Question: I have two C source files. A comment to a function 'bar()'in file 'A' needs to refer to a function 'foo()' in file 'B'. How can I make this link?
I tried:
1. Writing something like: B.c::foo() hoping that doxygen would go to file B and find function foo there.
2. Also tried simply ::foo() but that did not help.
3. Then I tried giving file B.c a special tagname as in doing //! @file specialtag on first line of B.c and then doing specialtag::foo() in my comment but not much has changed.
4. I tried to force the link with
ef and \link but even that did not help.
The '//! @file' line is present in both 'A.c' and 'B.c' so doxygen should be aware of the code.
I tried what @doxygen suggested but with no luck. I made an example project to show where I am running into problems, its here: <URL>
I used the default setup file, made with 'doxygen -g'.
The output I am getting:

You can see that the foobar function is not being linked to.
Found the problem. Function 'foo' was undocumented and so no page for it was generated, so of course doxygen had no page to link to. (I was generating documentation with the 'SOURCE_BROWSER' option enabled and hoping that a link to function definition would be generated)
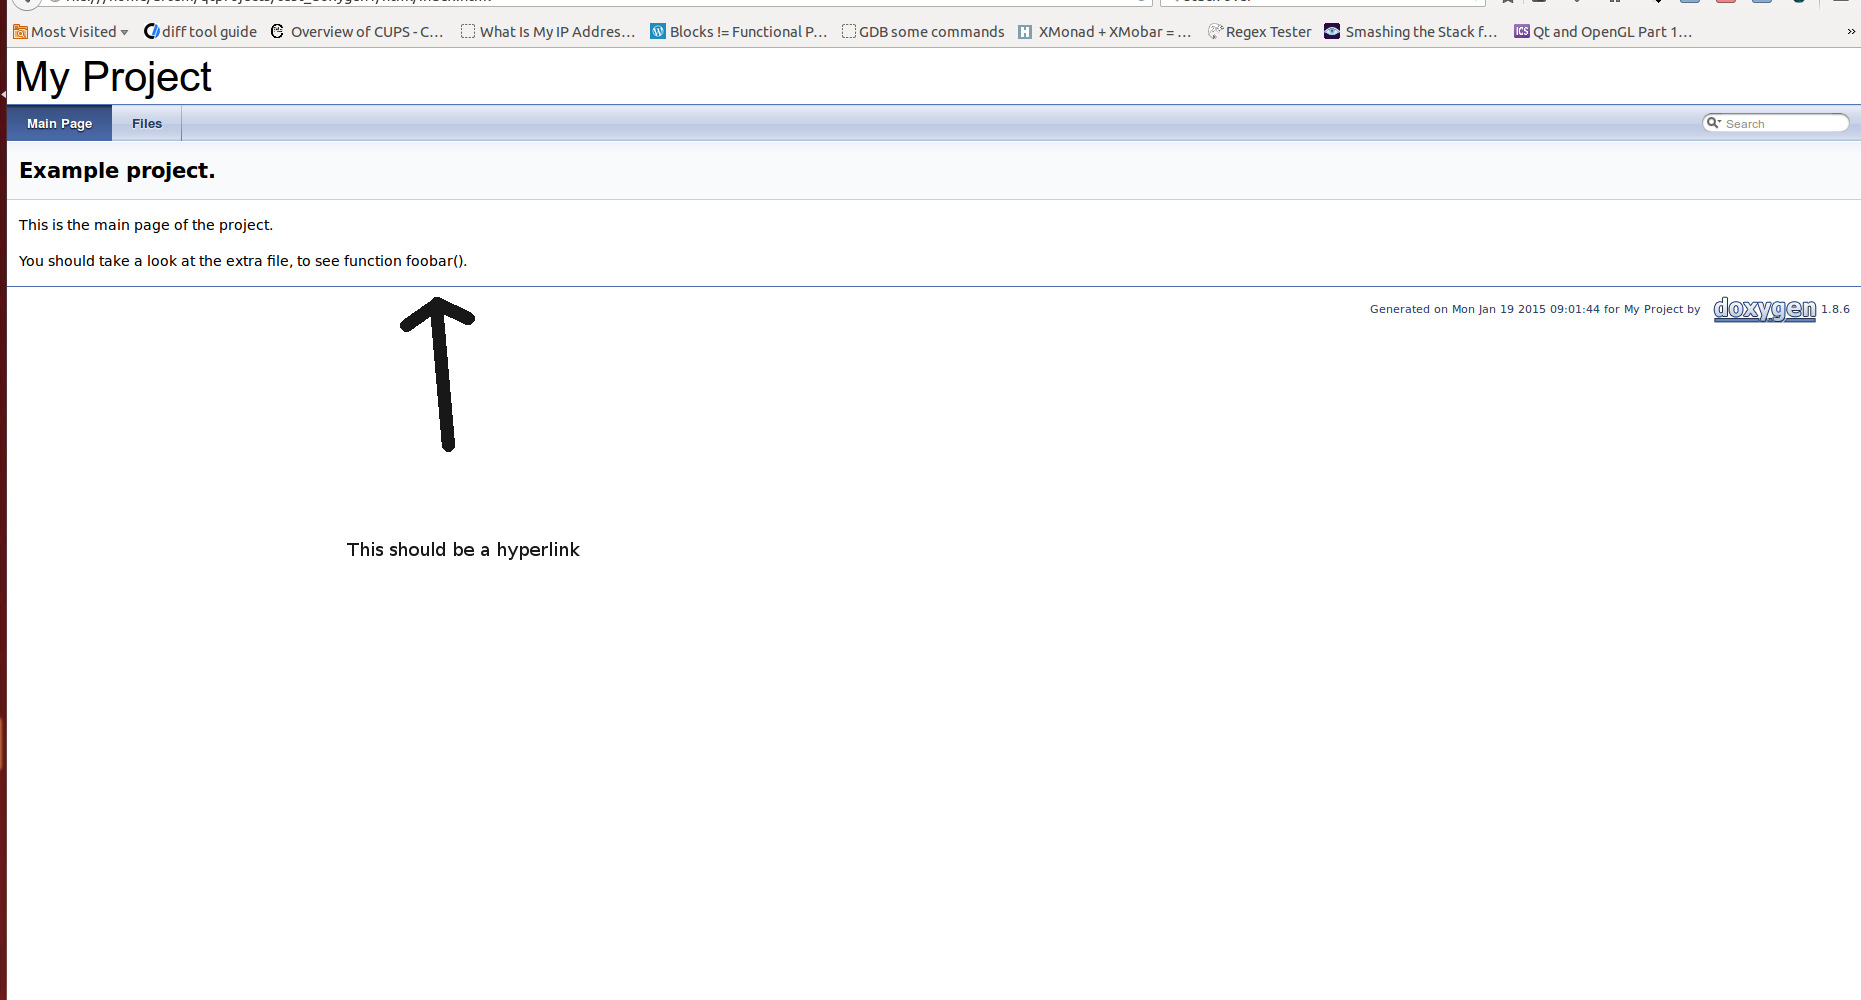
Answer: This is pretty straightforward. Here's a minimal example that works with a default configuration file ('doxygen -g'):
First create file foo.c with the following contents:
'''
/** @file */
/** Function foo, see also bar(). */
void foo()
{
}
'''
then create file bar.c with the following contents:
'''
/** @file */
/** Function bar, see also foo(). */
void bar()
{
}
'''
Run doxygen and observe in the HTML output that both functions will have a link to the other function.